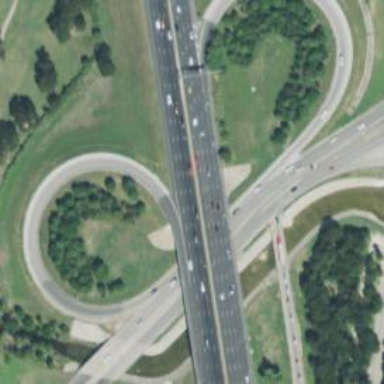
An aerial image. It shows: Motorway junction.